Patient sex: M
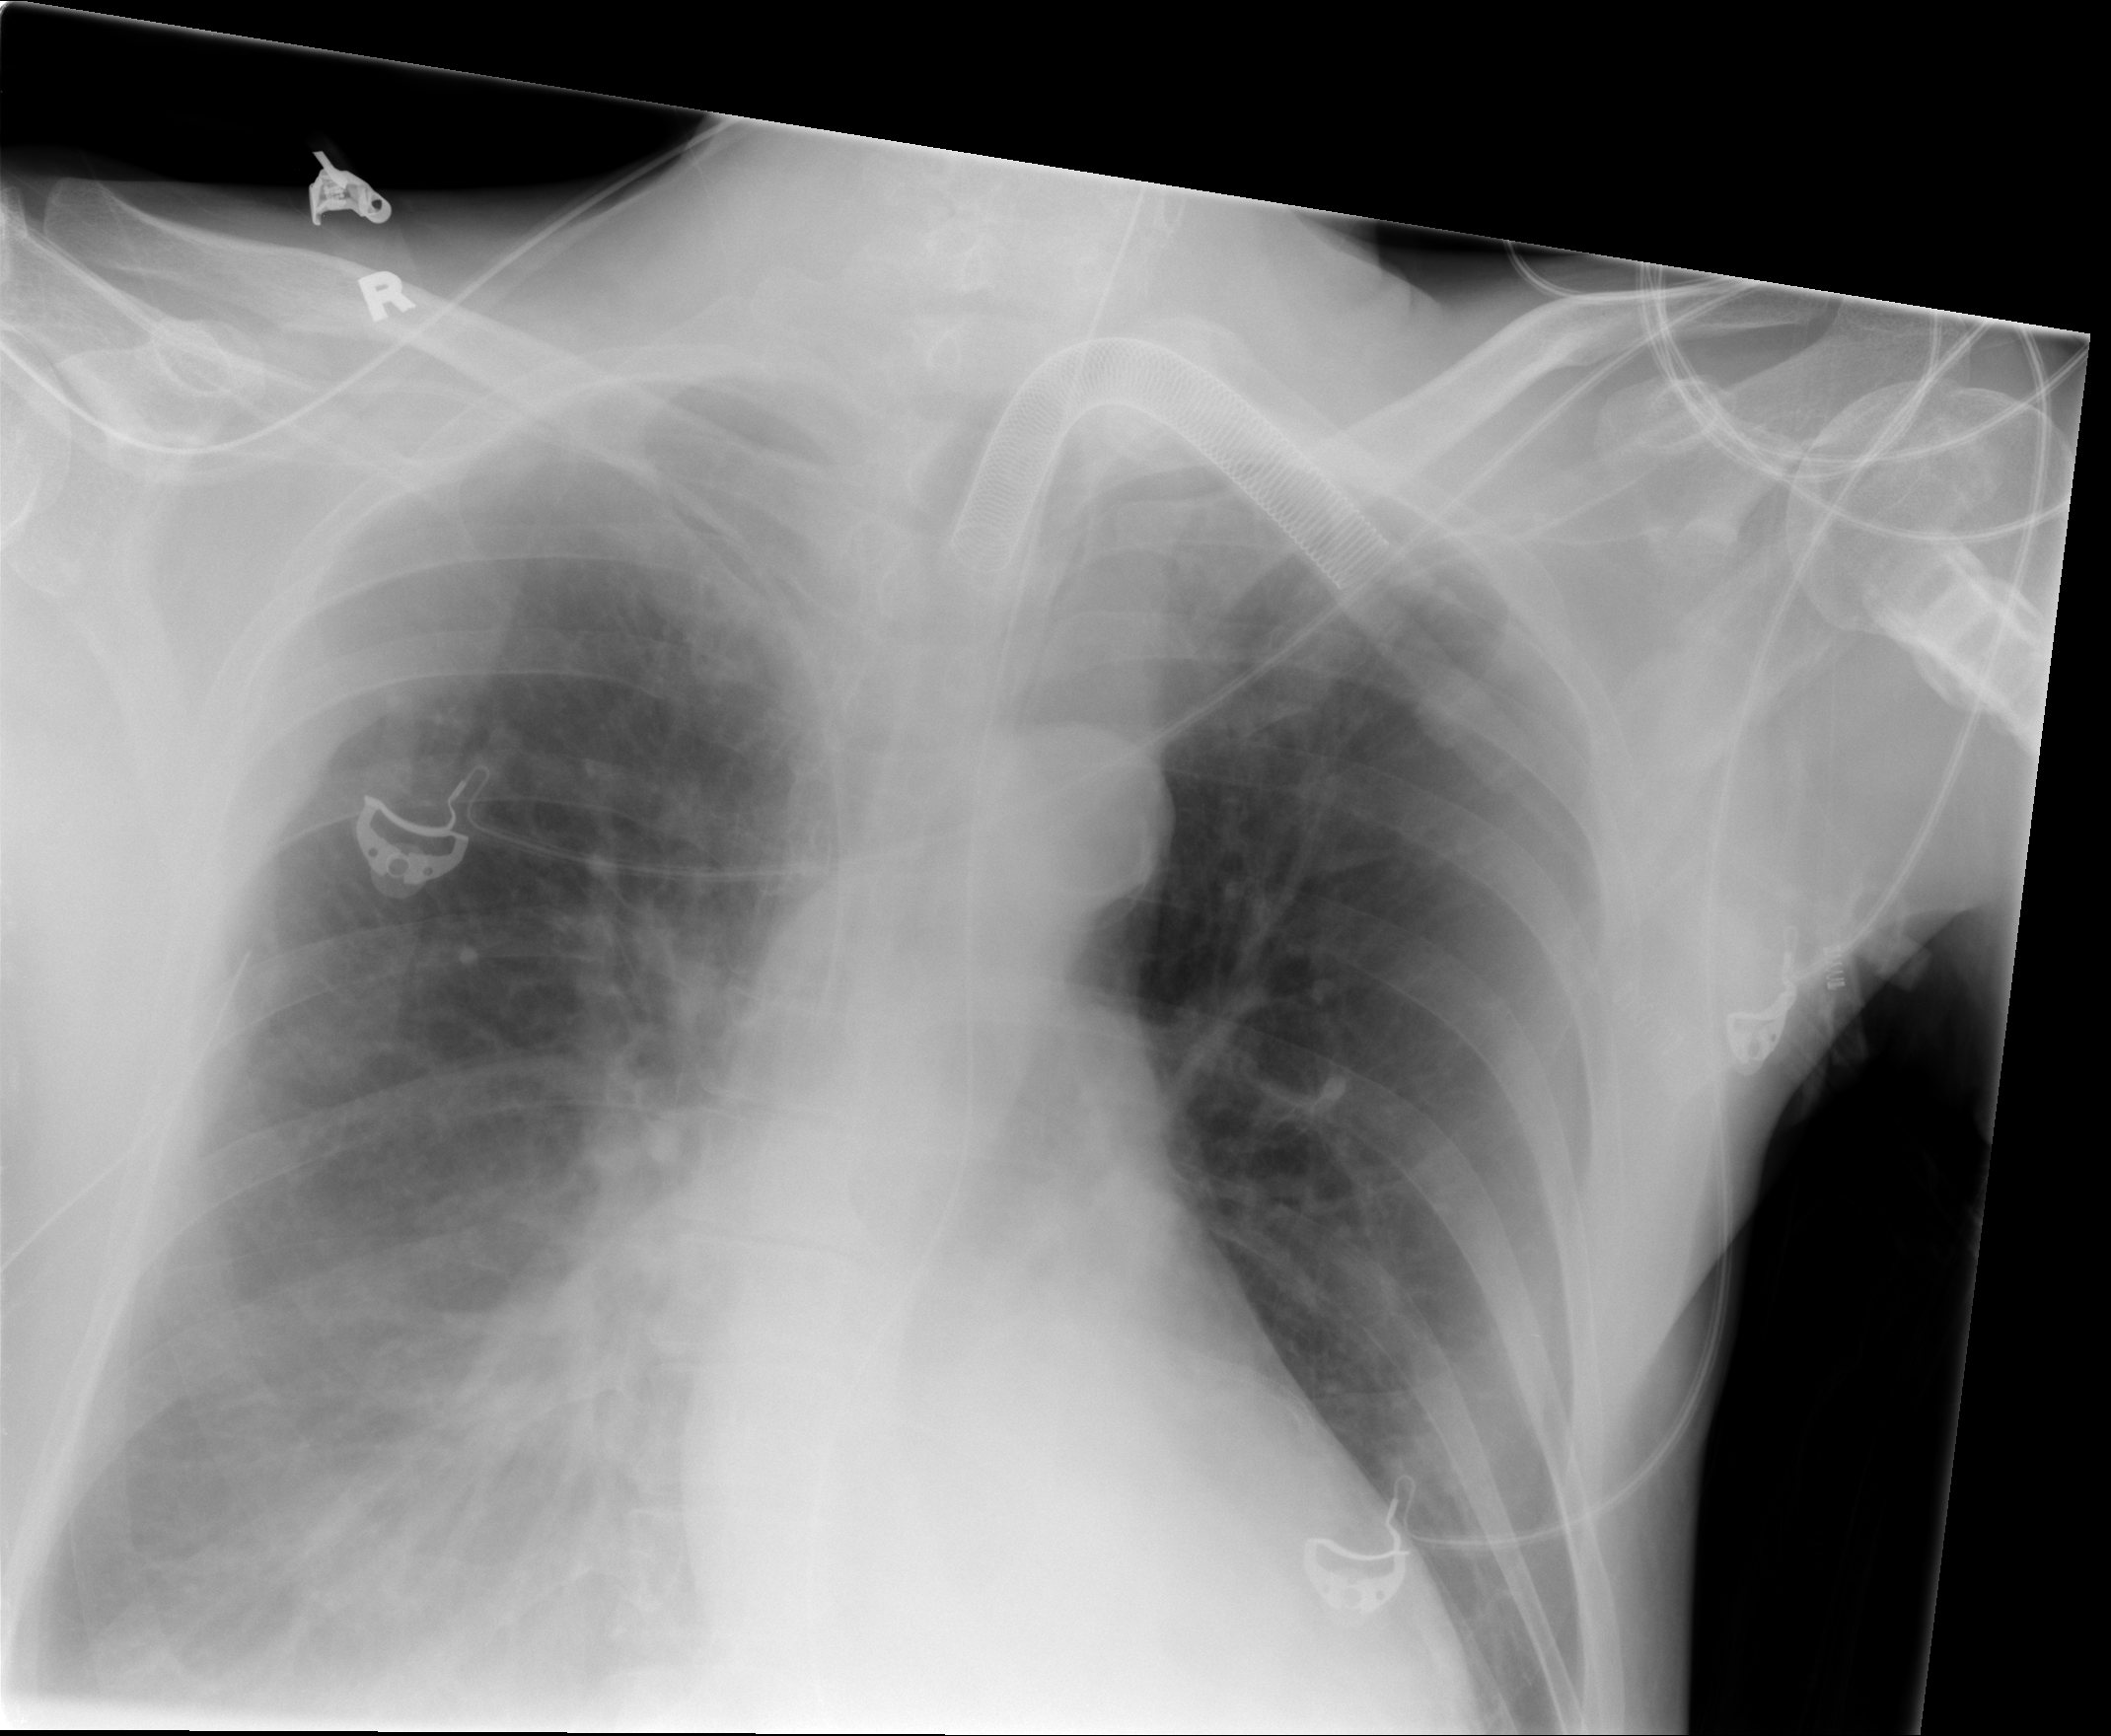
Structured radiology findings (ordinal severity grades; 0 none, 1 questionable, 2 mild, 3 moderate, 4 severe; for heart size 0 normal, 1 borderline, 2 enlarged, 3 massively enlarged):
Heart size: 0
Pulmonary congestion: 1
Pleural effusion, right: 2
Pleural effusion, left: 0
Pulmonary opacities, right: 0
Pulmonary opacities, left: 0
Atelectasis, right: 2
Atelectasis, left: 1